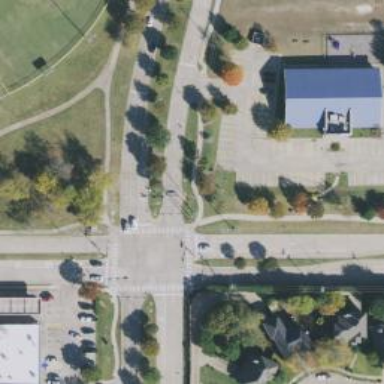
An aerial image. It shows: Zebra crossing on footway.